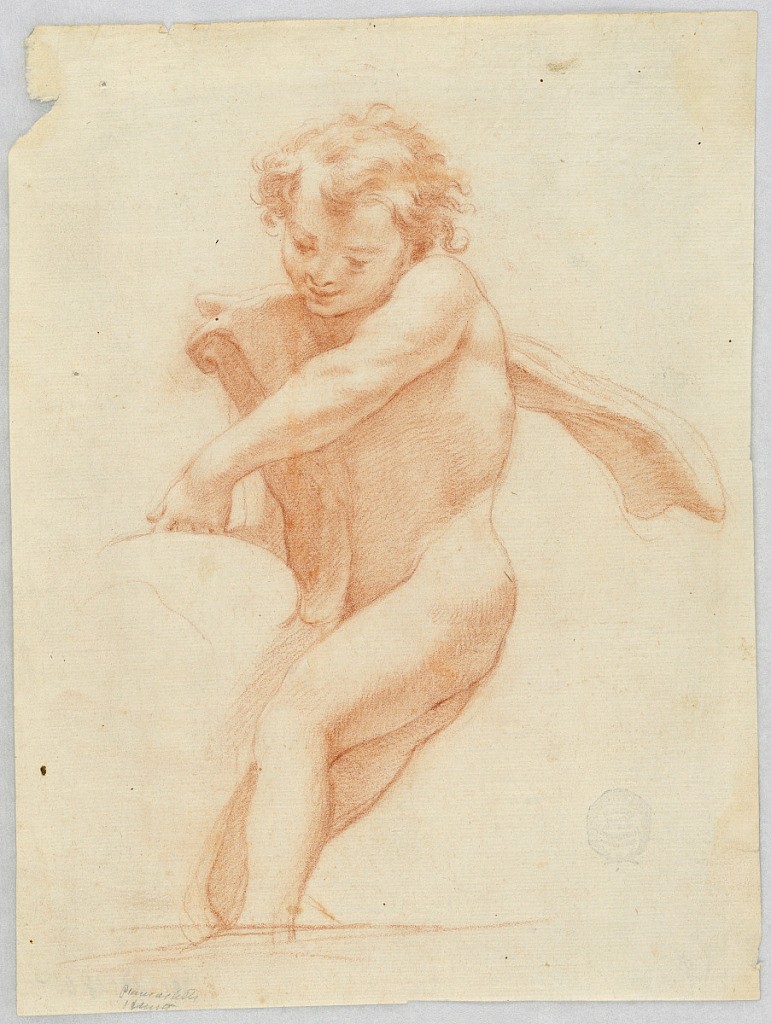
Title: Child Supporting an Object or Structure
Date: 1750–1800
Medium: Red crayon on paper
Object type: Drawing
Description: Child with lowered head depicted from slightly below with legs in profile and upper body in three quarter profile, turning left to support something.